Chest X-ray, PA view. Patient: 34 years old, sex M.
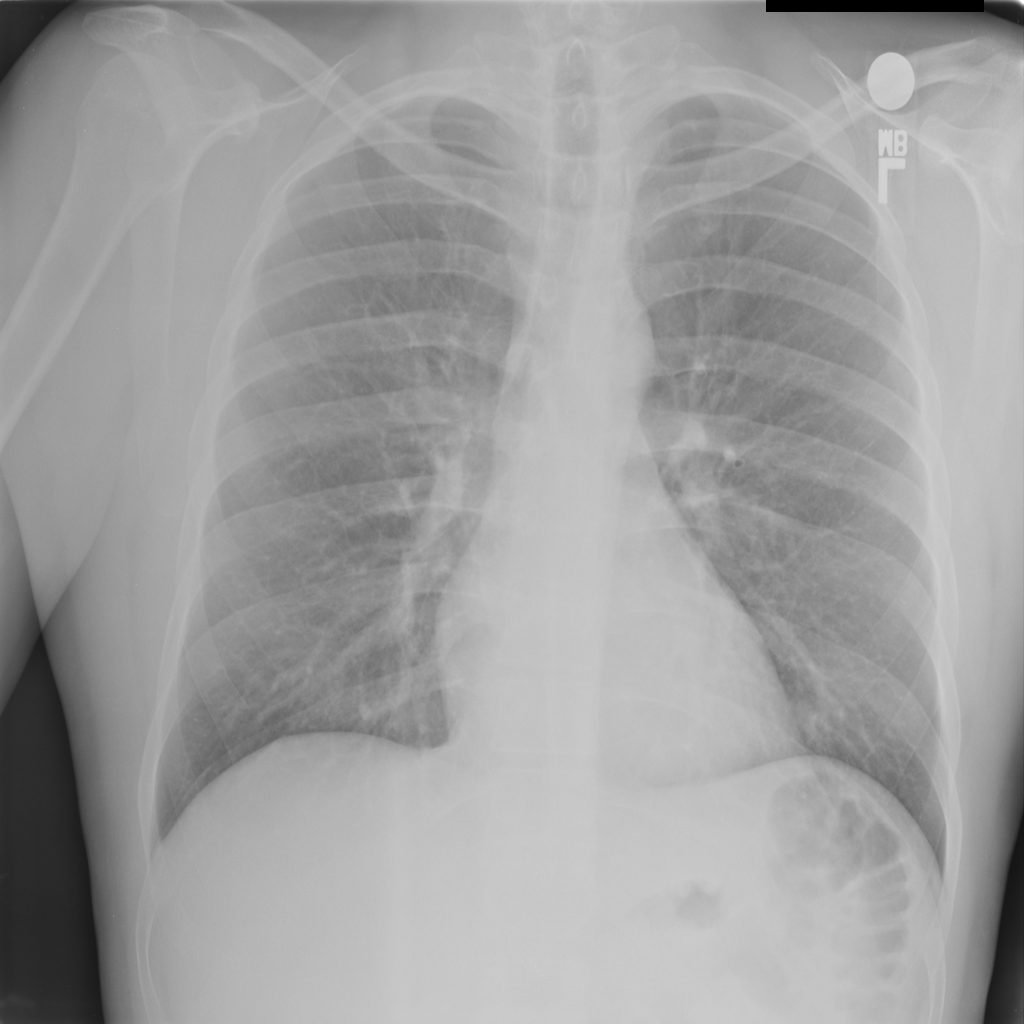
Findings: No Finding